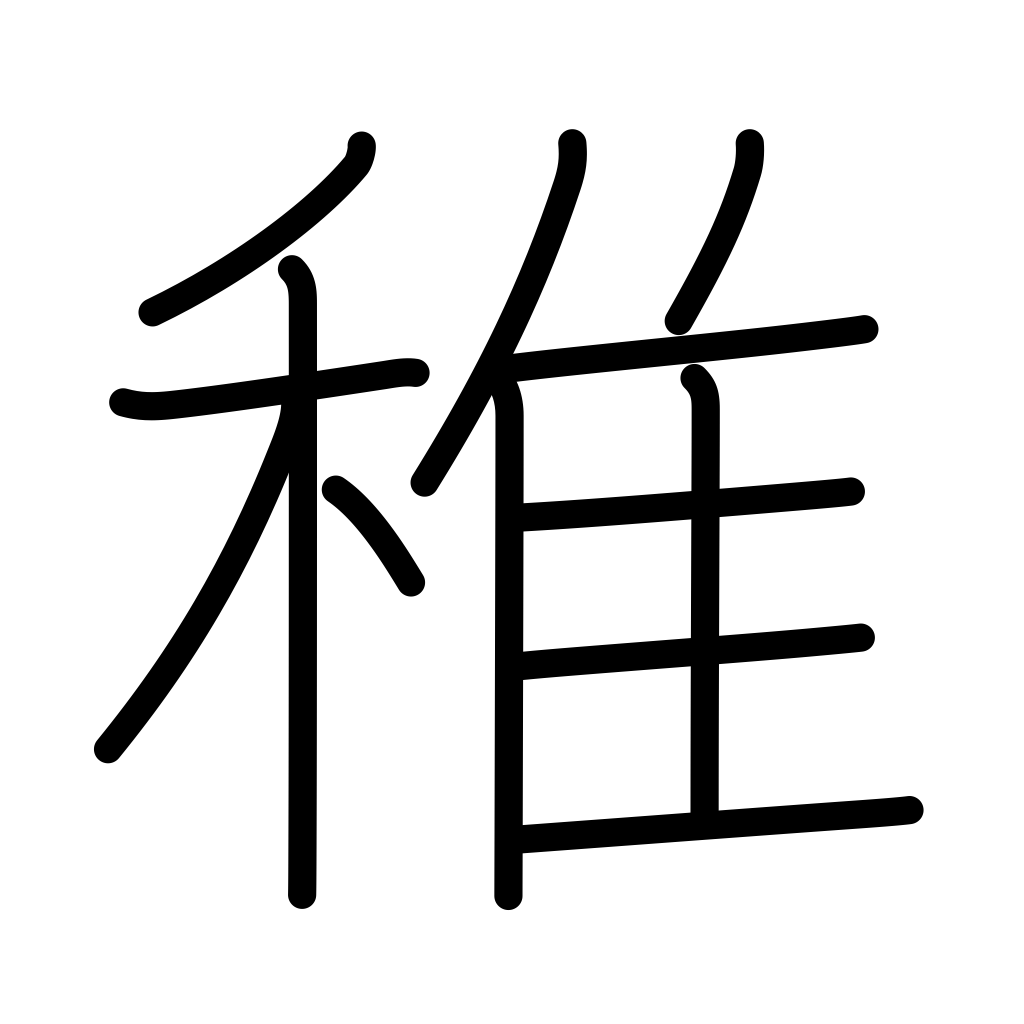
Meaning: immature, young